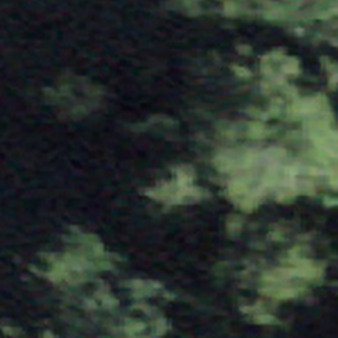
Label: other